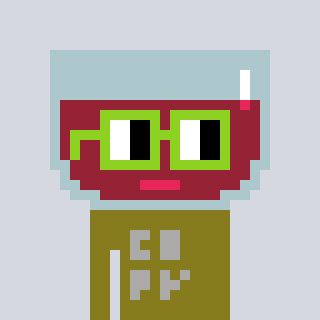
a pixel art character with square light green glasses, a wine-shaped head and a gunk-colored body on a cool background